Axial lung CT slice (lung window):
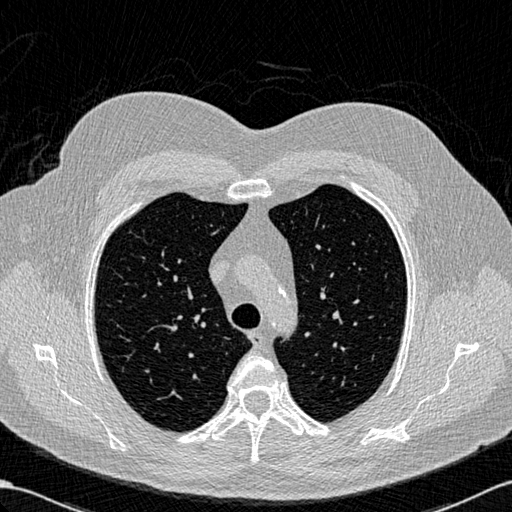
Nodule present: no